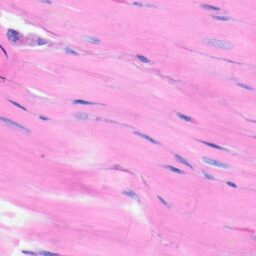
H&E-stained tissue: Heart